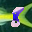
Label: 8